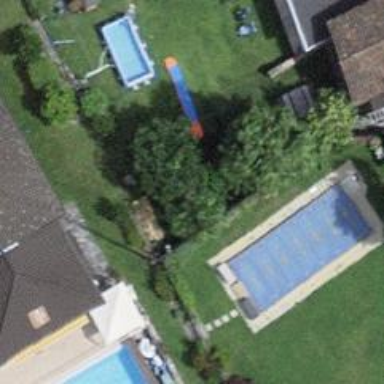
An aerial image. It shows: Swimming pool located in leisure land.